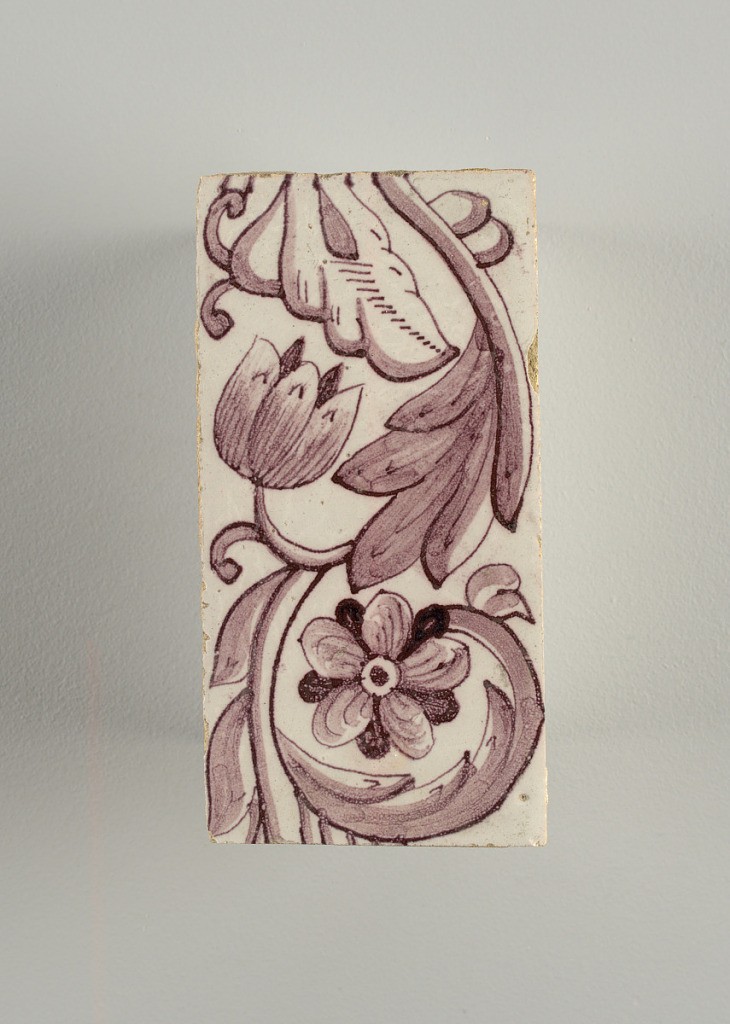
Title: Tile
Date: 18th century
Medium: Tin-enamelled earthenware
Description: Vertical rectangles. Each tile with identical pattern of two flowers and leaves on continuous scrolling stem. One flower faces the observer and the other is in profile. Manganese violet on white ground.